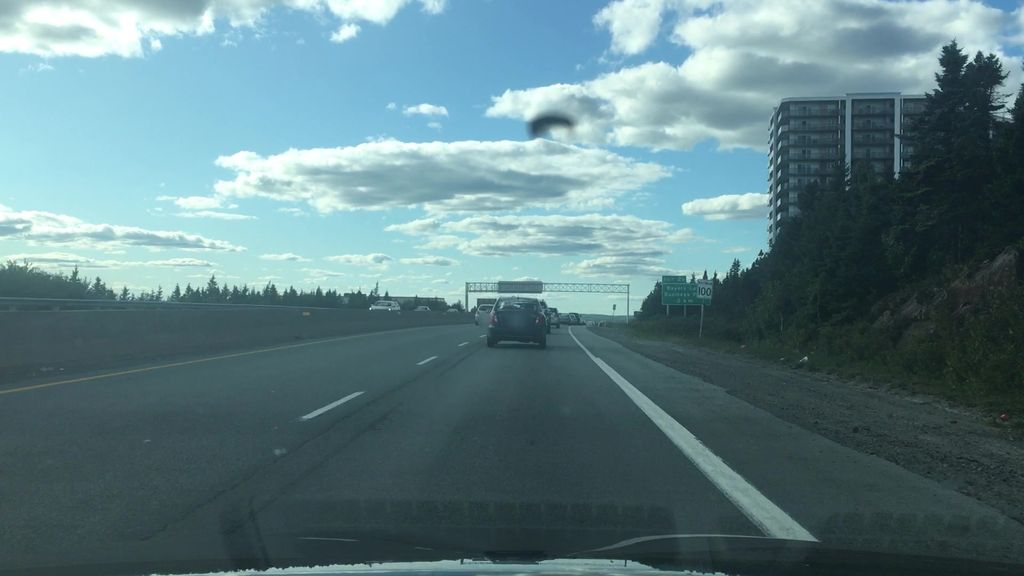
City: halifax